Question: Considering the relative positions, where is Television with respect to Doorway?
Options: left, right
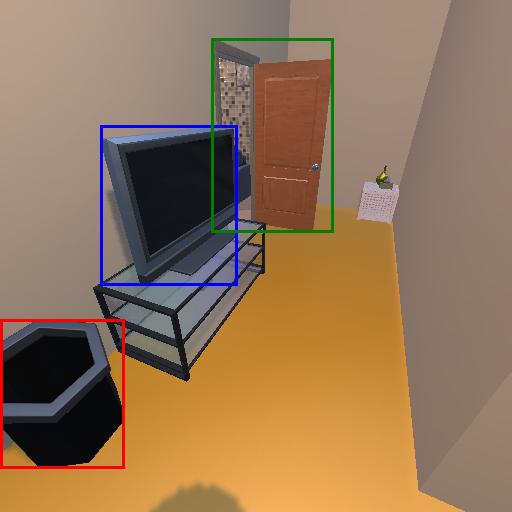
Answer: left